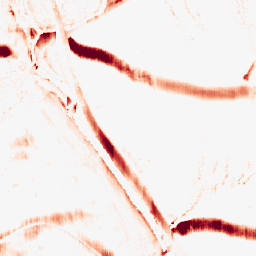
Category: morphological
Decomposition family: morphological_rect
Decomposition parameters: operation: opening
width: 5
height: 20
Upsampling method: nearest
Upsampling parameters: scale: 2
Upsampling scale: 2